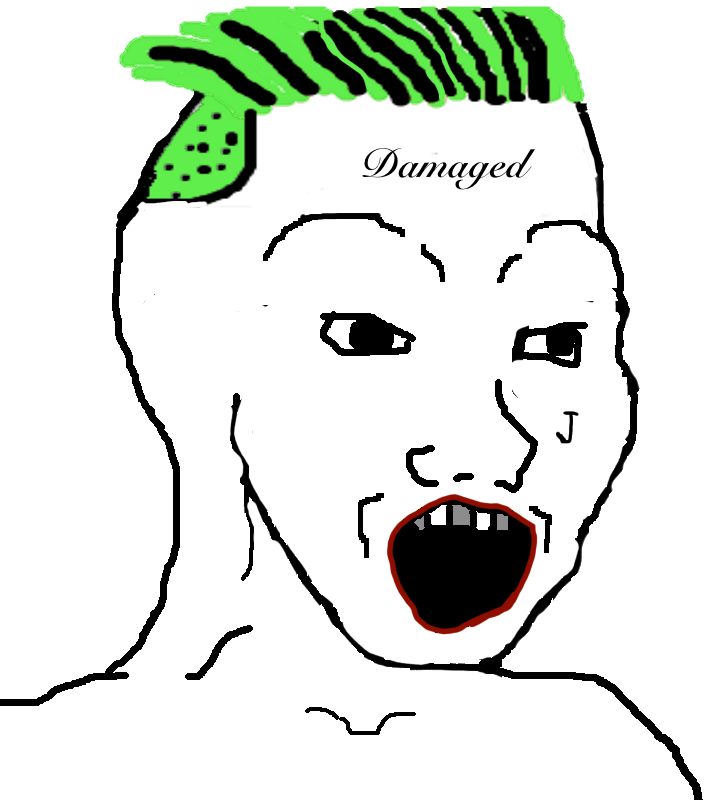
Label: 5_Soyjak